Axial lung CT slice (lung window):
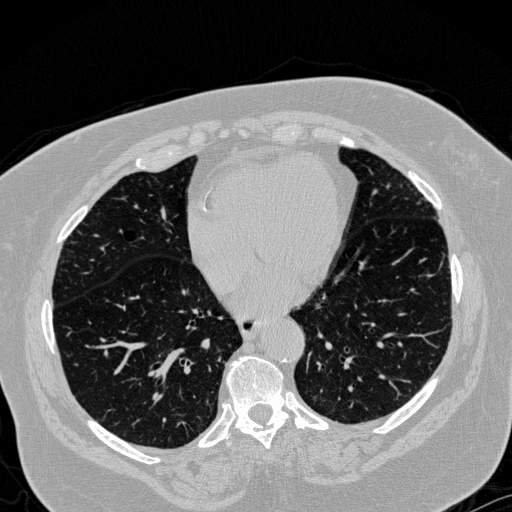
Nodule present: no